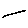
Label: line